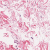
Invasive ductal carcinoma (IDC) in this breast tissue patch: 0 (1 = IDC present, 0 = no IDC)